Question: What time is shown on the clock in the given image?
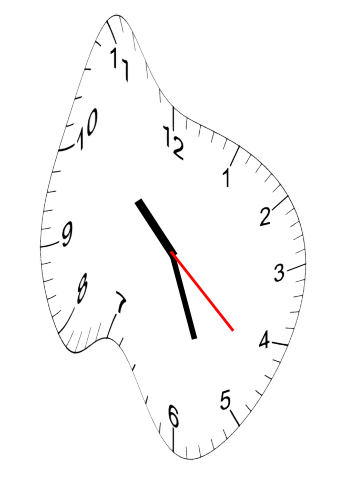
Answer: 10:26:22